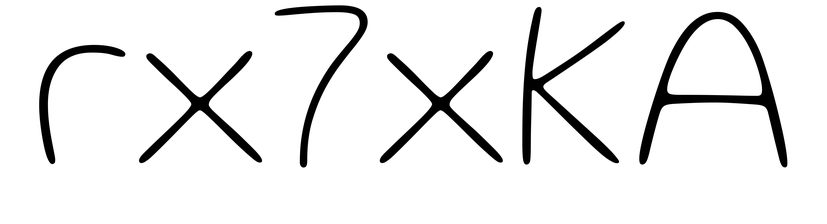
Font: Gluten_Thin